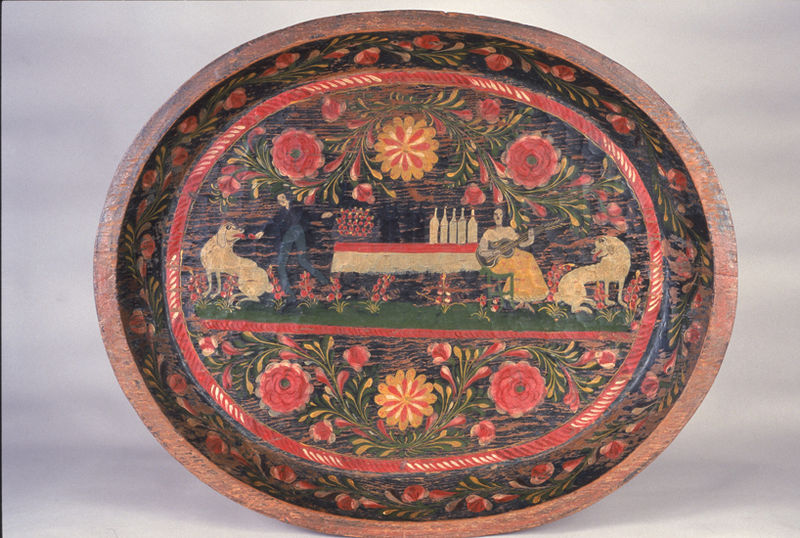
Titel: Tray (Batea)
Standort: Amherst (Massachusetts, USA)
Institution: Mead Art Museum, Amherst College
Schlagwörter: mann, blumen, bunt, frau, tisch, gras, hunde, rasen, malerei, flaschen, rahmen, tischtuch, oval, naiv, floral, ornamente